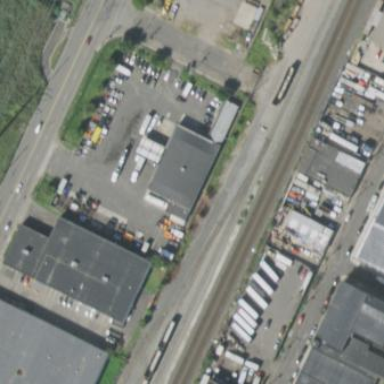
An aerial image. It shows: Warehouse.